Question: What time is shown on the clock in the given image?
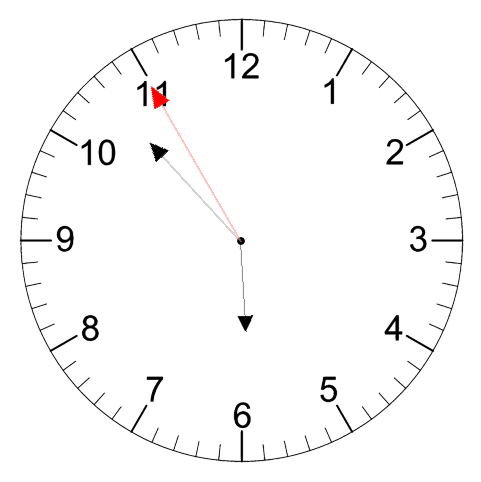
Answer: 05:52:55